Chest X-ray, AP view. Patient: 31 years old, sex M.
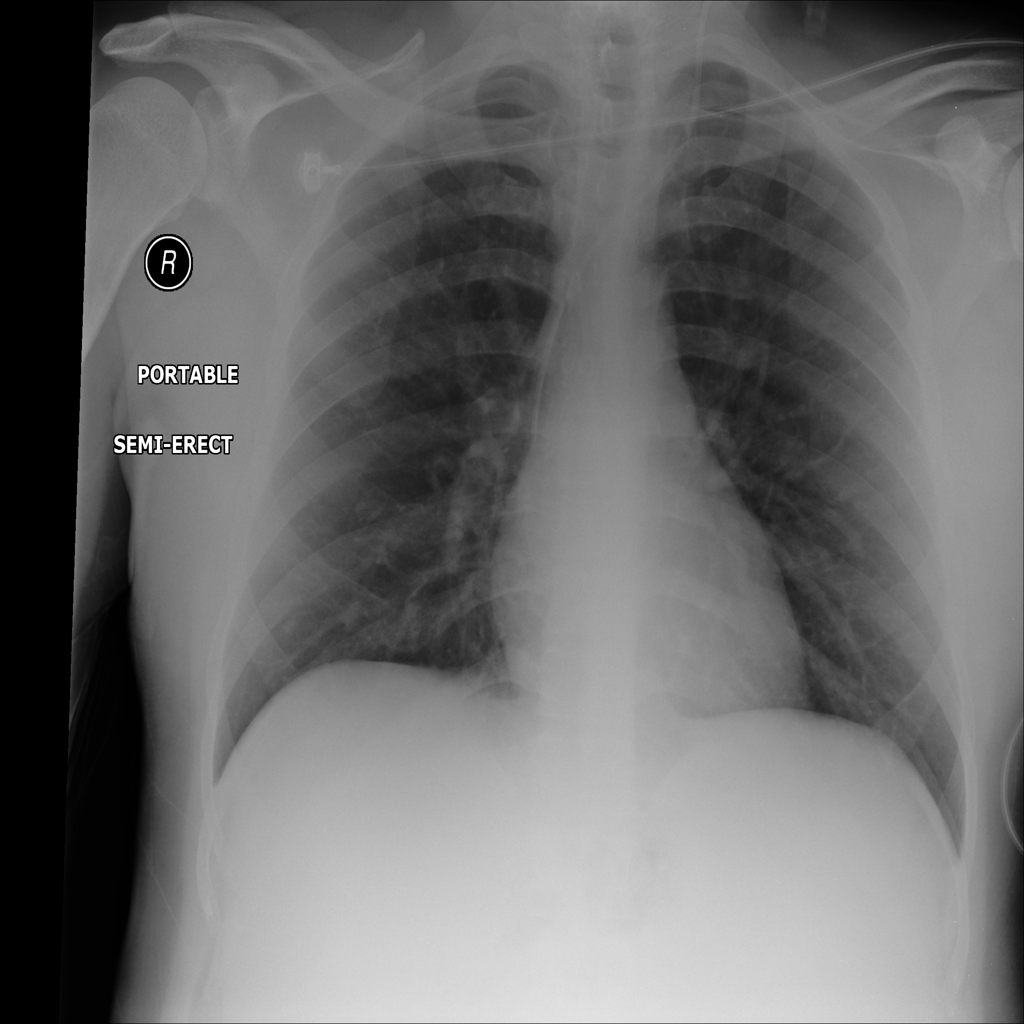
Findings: No Finding